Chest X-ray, PA view. Patient: 46 years old, sex F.
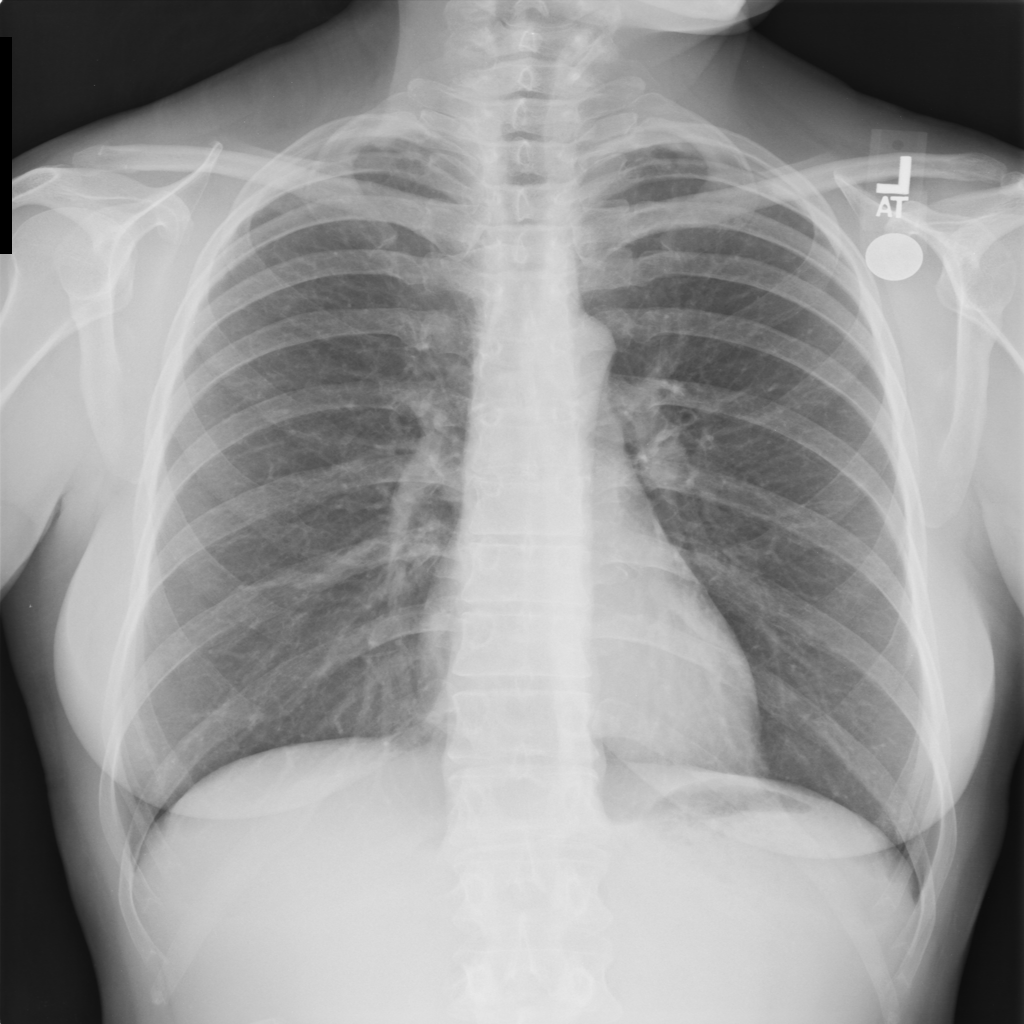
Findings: No Finding